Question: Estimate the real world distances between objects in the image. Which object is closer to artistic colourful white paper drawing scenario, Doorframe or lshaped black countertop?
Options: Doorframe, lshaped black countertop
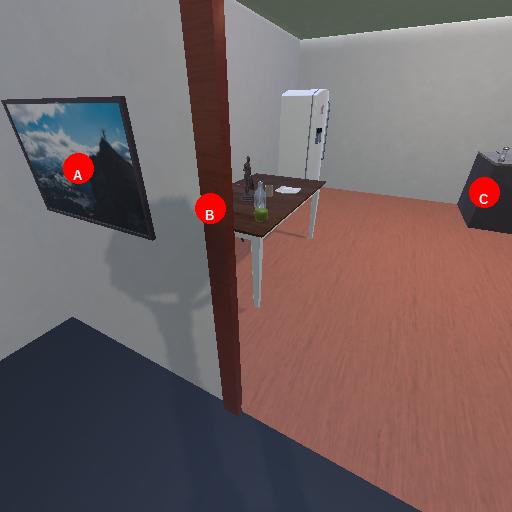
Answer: Doorframe